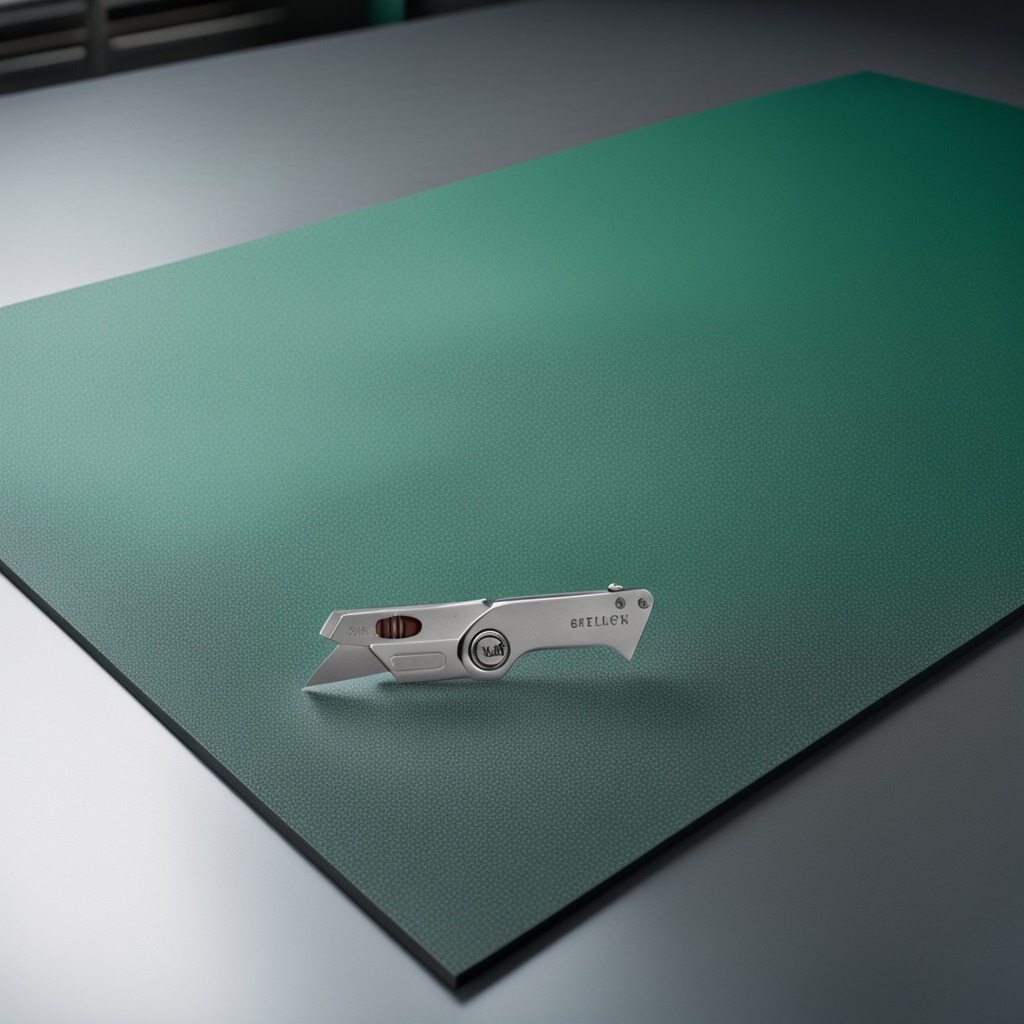
A utility knife lies on the clean granite tabletop covered with a green rubber mat inside a workshop under bright overhead lighting crisp shadows high clarity worn but beneath the mat